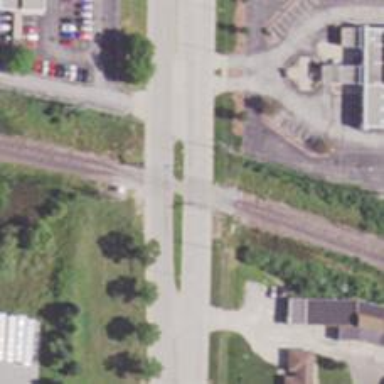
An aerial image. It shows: Railway level crossing.